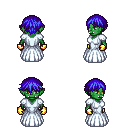
a pixel art fantasy rpg character, female body template, orc, green skin, underdress, gold greaves, blue short bangs hairstyle, gold gloves, four views (front, back, left, right), 2x2 character sprite sheet, small pixel art, hard edges, no anti-aliasing